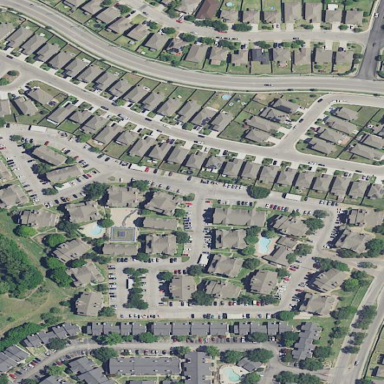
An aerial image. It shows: Neighbourhood with single-family residential houses.